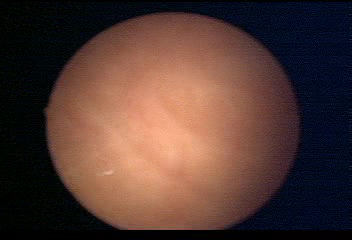
Modality: WLC
Class: Normal mucosa
Bladder cancer association: No